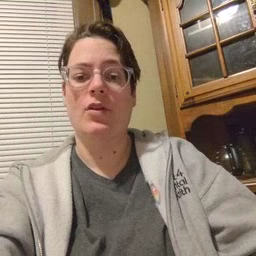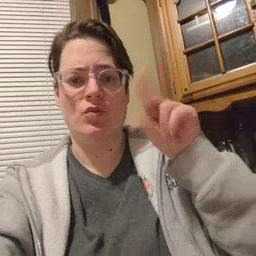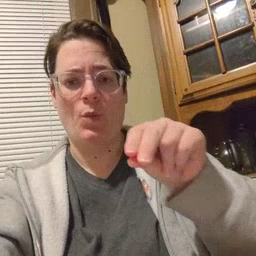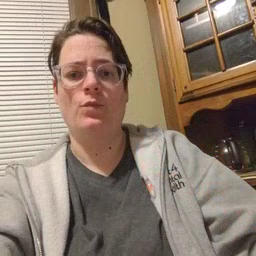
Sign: no